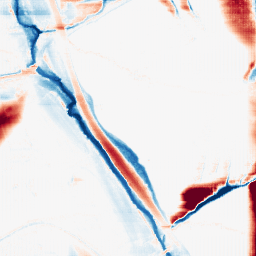
Category: morphological
Decomposition family: morphological_rect
Decomposition parameters: operation: average
width: 50
height: 5
Upsampling method: fft_zeropad
Upsampling parameters: scale: 2
Upsampling scale: 2